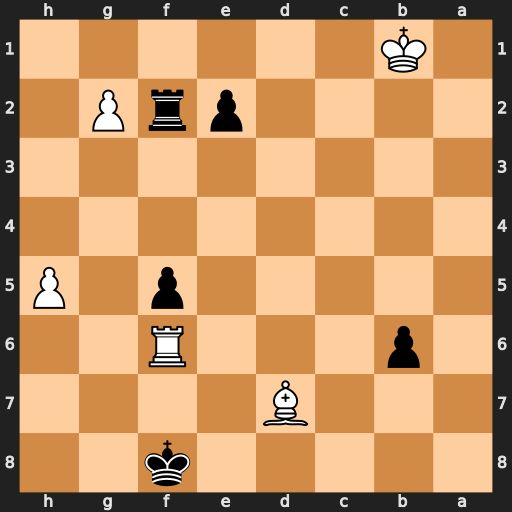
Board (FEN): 5k2/3B4/1p3R2/5p1P/8/8/4prP1/1K6
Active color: b
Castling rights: -
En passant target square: -
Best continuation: Ke7 Re6+ Kxd7